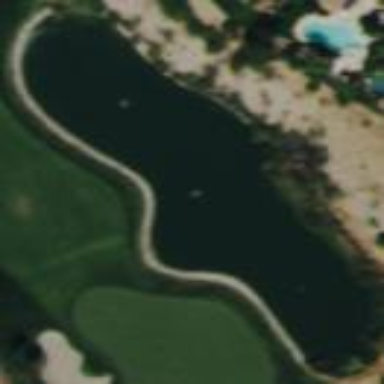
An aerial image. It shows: Water hazard on golf course. The hazard is natural water feature.